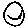
Label: smiley face